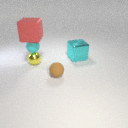
large red rubber cube above small yellow metal sphere